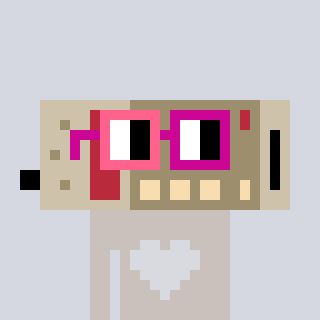
a pixel art character with square pink and red glasses, a cordless phone-shaped head and a foggrey-colored body on a cool background